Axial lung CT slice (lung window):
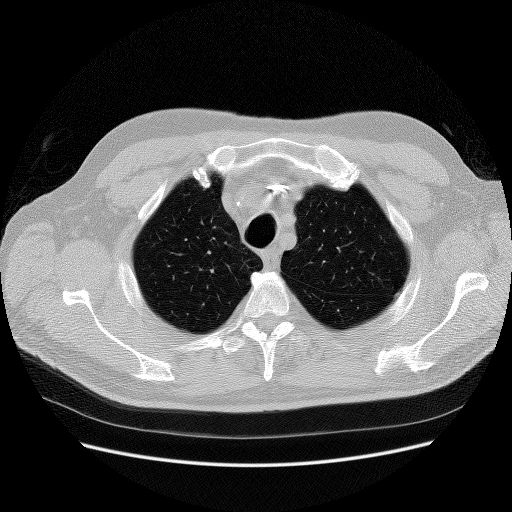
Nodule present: no